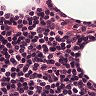
Metastatic tissue present: no